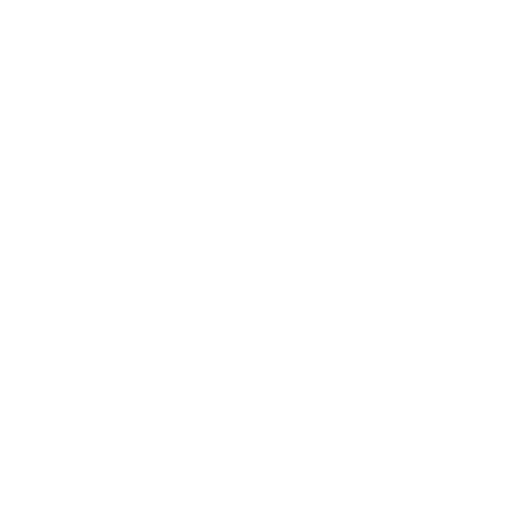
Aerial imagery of bar in California named Westcott Shoal containing only open water